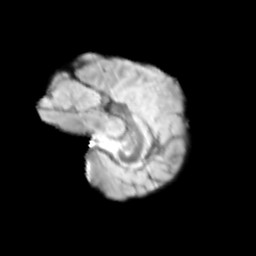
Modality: T2w
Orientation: sagittal
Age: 9
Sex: female
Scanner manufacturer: siemens
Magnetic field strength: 3 T
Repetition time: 3.8 s
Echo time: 0.07 s